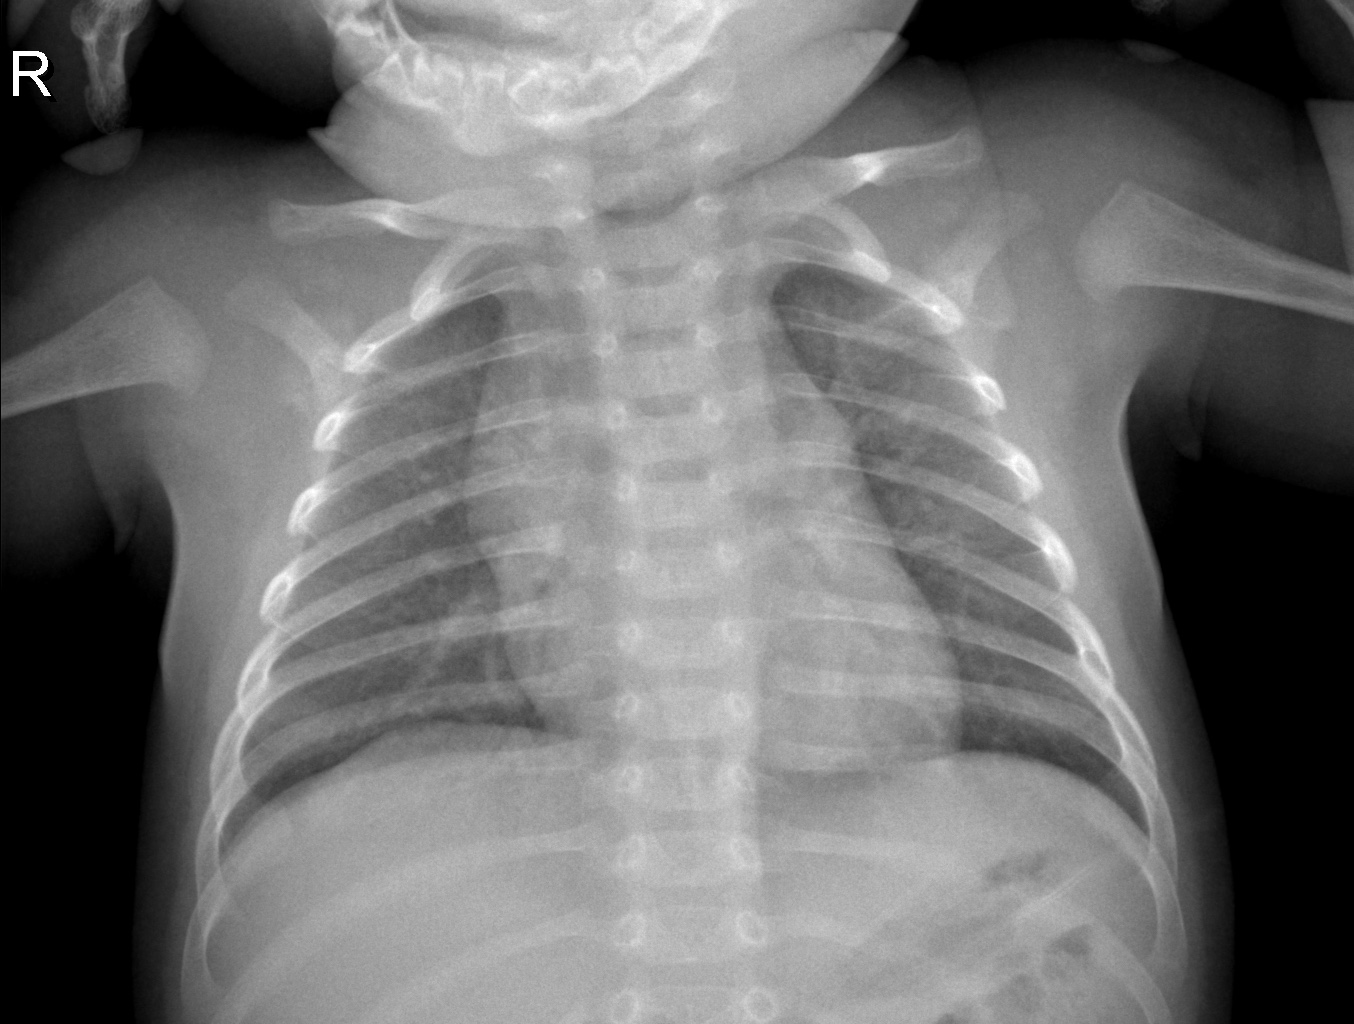
Diagnosis: NORMAL